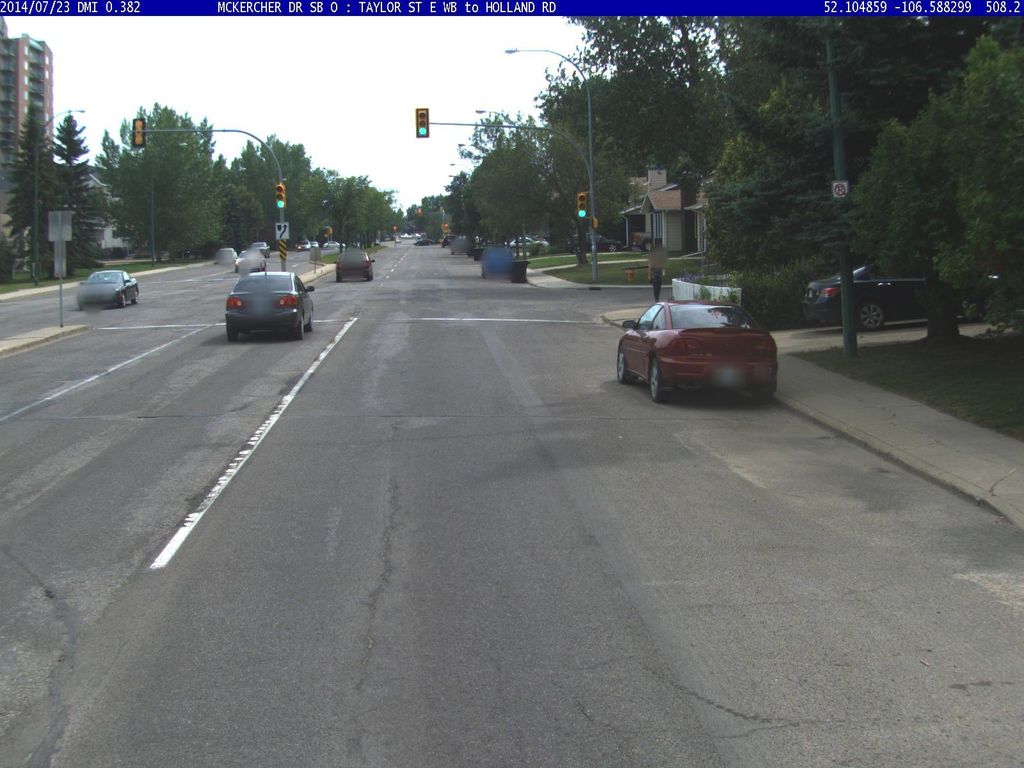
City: saskatoon